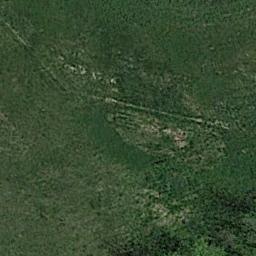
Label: meadow